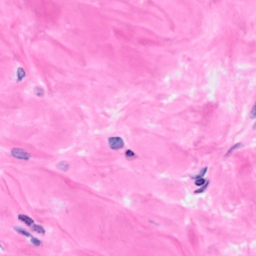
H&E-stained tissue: Breast